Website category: game
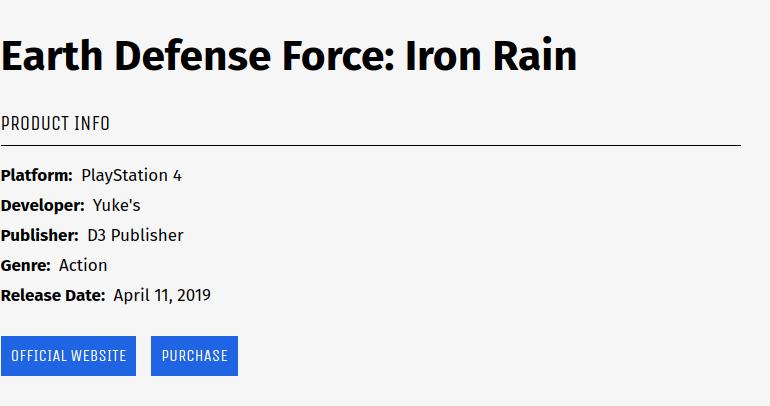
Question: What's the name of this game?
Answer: Earth Defense Force: Iron Rain

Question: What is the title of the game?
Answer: Earth Defense Force: Iron Rain

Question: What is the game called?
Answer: Earth Defense Force: Iron Rain

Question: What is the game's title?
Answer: Earth Defense Force: Iron Rain

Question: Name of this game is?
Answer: Earth Defense Force: Iron Rain

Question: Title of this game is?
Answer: Earth Defense Force: Iron Rain

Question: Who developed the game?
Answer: Yuke's

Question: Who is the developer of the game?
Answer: Yuke's

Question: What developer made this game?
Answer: Yuke's

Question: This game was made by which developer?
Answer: Yuke's

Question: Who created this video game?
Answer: Yuke's

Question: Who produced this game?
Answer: Yuke's

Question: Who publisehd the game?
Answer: D3 Publisher

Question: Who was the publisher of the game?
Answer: D3 Publisher

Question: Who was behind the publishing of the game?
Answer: D3 Publisher

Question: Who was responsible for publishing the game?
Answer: D3 Publisher

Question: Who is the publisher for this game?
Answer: D3 Publisher

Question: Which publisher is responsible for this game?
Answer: D3 Publisher

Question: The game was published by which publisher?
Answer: D3 Publisher

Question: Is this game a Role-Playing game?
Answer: no

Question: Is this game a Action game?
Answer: yes

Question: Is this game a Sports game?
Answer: no

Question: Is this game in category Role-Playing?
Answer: no

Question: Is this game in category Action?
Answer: yes

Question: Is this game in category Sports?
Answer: no

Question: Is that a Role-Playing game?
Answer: no

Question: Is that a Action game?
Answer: yes

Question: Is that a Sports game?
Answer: no

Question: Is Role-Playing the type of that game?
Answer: no

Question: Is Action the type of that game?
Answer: yes

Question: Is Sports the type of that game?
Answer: no

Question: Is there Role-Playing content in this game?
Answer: no

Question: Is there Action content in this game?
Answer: yes

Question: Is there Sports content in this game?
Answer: no

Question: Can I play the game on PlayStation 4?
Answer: yes

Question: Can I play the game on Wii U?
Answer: no

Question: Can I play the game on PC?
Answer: no

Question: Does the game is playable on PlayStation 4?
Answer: yes

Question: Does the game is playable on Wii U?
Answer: no

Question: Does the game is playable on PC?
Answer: no

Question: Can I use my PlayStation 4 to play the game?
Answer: yes

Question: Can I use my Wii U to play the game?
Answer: no

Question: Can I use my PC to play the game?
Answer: no

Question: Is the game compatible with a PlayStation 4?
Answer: yes

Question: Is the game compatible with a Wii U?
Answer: no

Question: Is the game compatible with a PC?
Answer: no